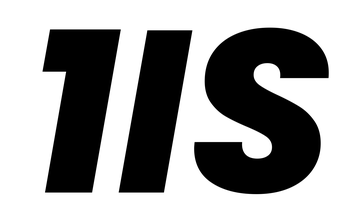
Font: Poppins-ExtraBoldItalic